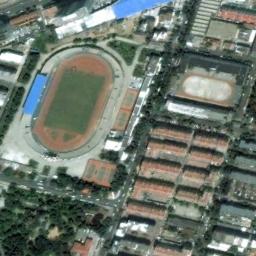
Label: stadium